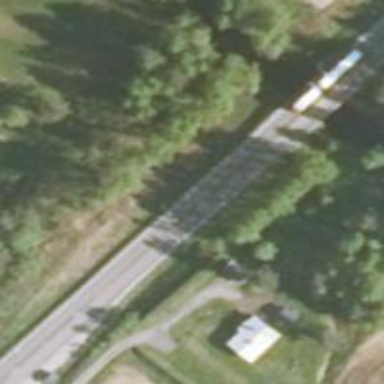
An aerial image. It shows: Asphalt road designated as trunk highway.